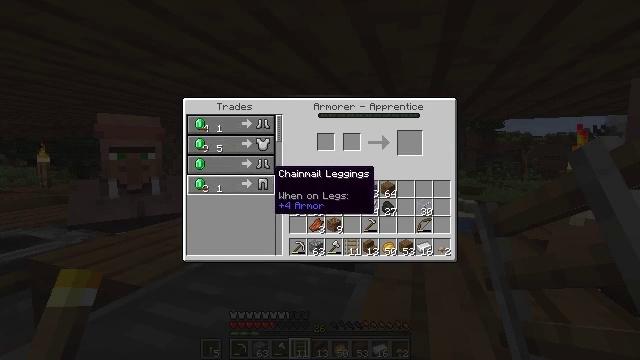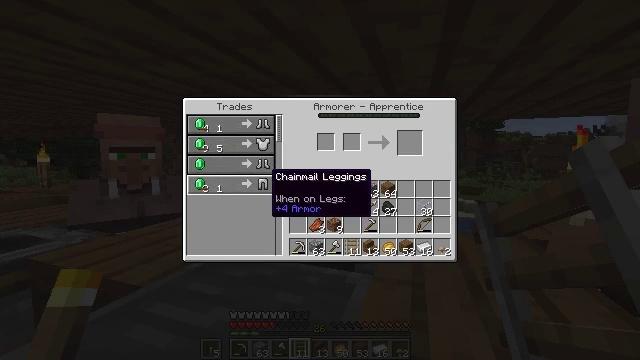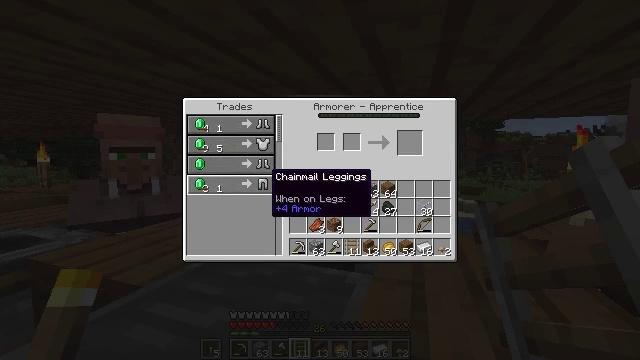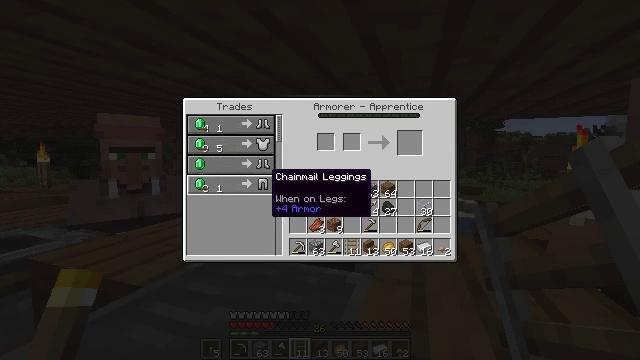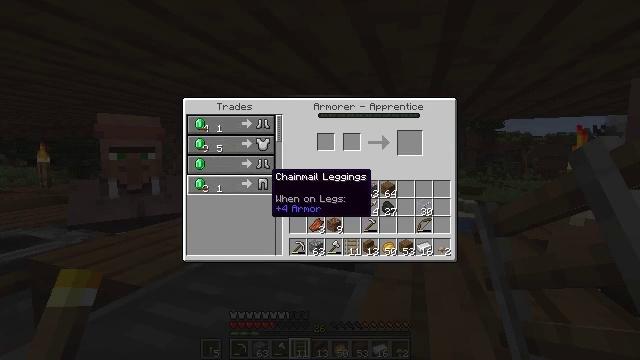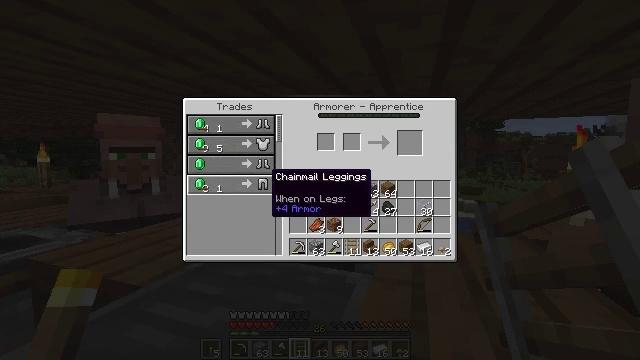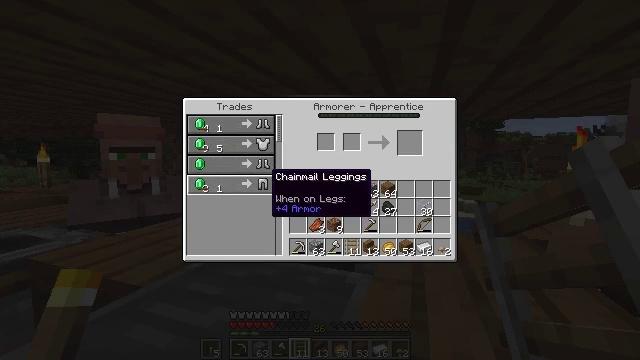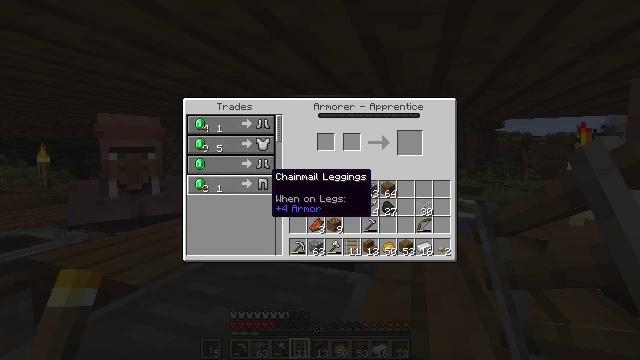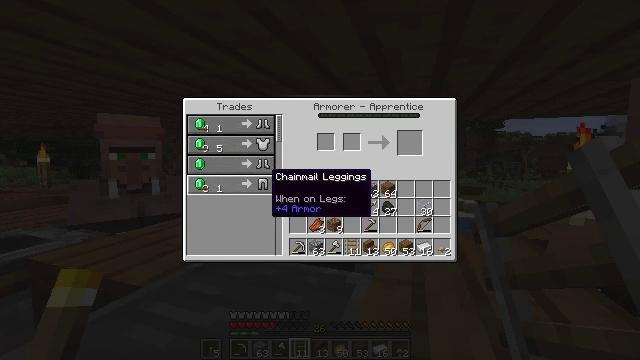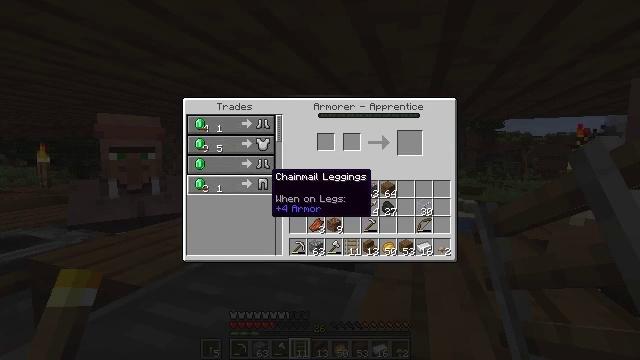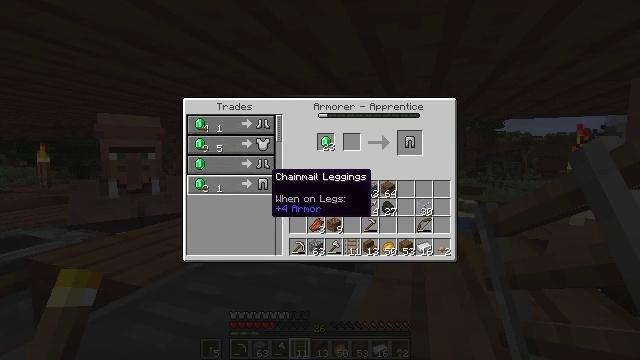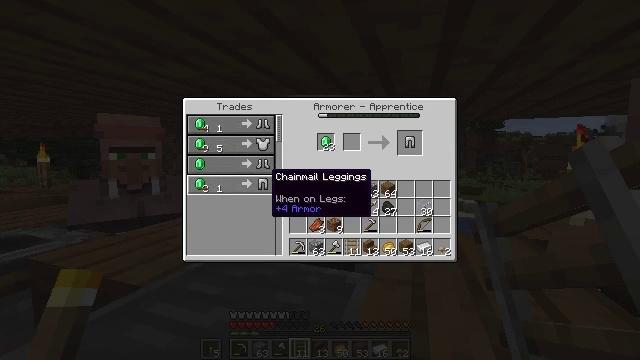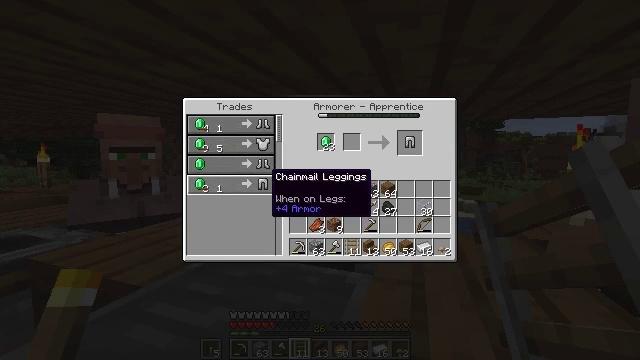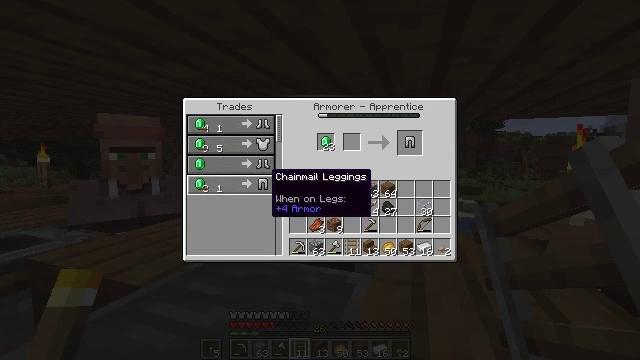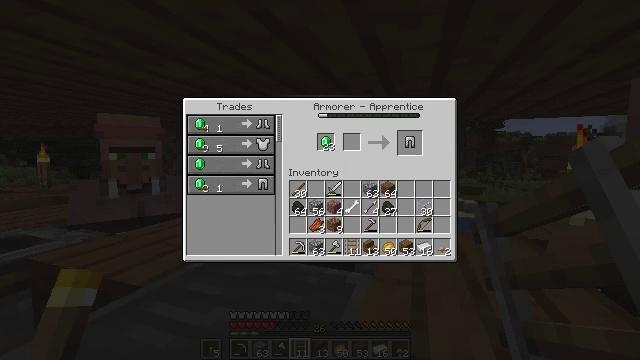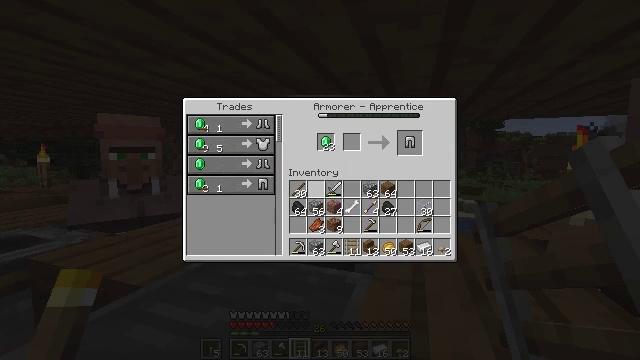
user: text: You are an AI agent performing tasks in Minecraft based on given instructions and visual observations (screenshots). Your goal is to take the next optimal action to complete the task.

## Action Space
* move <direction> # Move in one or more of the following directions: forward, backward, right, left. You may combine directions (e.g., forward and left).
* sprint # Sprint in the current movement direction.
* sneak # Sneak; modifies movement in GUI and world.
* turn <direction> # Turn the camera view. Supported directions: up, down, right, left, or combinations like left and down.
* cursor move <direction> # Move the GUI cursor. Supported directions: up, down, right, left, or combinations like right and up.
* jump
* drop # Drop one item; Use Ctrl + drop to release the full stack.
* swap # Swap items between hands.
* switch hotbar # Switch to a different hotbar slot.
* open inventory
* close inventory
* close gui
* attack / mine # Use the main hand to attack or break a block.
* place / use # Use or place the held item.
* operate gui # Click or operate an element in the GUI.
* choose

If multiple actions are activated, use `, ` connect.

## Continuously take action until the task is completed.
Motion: motion action
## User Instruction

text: Open the crafting table and craft chainmail leggings.
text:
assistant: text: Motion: no_op
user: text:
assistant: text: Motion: no_op
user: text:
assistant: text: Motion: no_op
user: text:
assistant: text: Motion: no_op
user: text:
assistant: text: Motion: no_op
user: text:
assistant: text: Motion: no_op
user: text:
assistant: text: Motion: no_op
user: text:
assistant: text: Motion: no_op
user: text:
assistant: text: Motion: no_op
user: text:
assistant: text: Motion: operate gui
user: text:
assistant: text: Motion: operate gui
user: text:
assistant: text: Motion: no_op
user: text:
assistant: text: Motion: no_op
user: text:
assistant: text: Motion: cursor move right
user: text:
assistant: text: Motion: cursor move right
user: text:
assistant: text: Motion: cursor move right
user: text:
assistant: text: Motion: cursor move right
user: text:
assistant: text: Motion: cursor move right and up
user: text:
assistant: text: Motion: cursor move right and up
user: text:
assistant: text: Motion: cursor move right
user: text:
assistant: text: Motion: no_op
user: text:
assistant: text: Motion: no_op
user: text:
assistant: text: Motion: no_op
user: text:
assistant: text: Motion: no_op
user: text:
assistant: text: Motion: no_op
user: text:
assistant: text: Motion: no_op
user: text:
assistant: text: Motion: no_op
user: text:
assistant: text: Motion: no_op
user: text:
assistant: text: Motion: no_op
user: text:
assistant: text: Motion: no_op